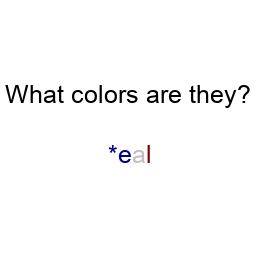
Color: navy, navy, silver, maroon
Color name shown: teal
Background color: white
Question text color: black